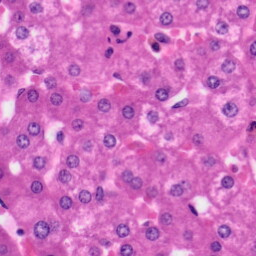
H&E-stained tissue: Liver